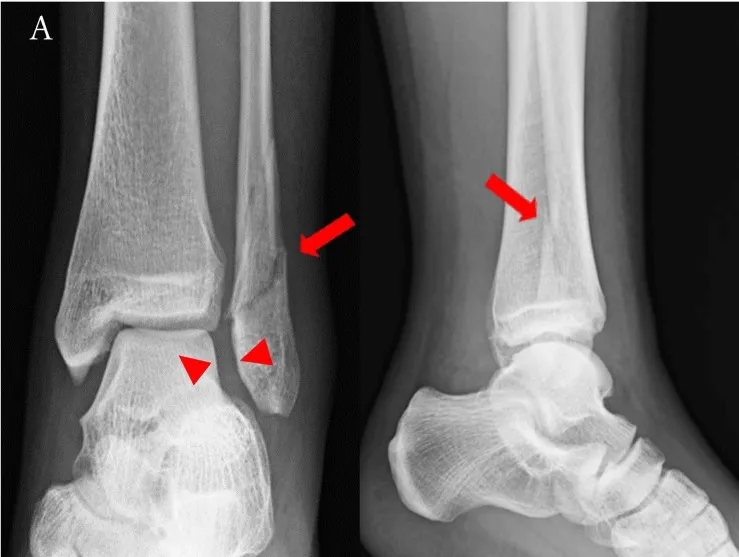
Radiographs of the patient. (A) Plain X-ray frontal and lateral views obtained at the time of injury showed that the distal end of the fibula was obliquely fractured, displaced posterior-laterally, and 2.5 mm shorter (arrow), and the lateral joint space was dilated (arrowhead).
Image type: radiology (x_ray)